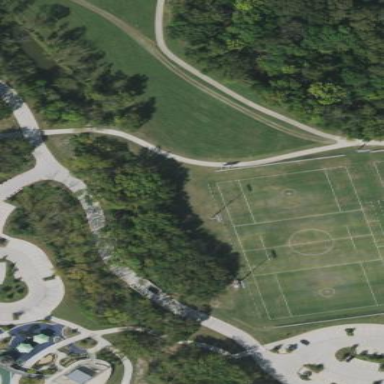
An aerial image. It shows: Grass pitch designated for lacrosse.